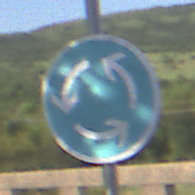
Verkehrszeichen: Kreisverkehr
Umgebung: Outdoor, RoadRail
Tageszeit: MorningAfternoon
Wetter: PartlyCloudy
Licht: Natural
Jahreszeit: NotSpecified
Kontrast: HighContrast